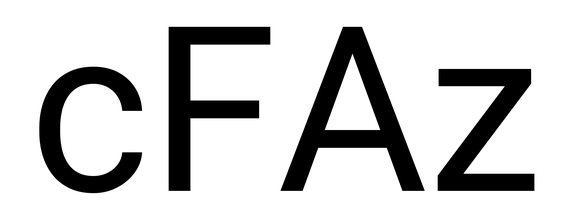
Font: Roboto_Regular